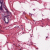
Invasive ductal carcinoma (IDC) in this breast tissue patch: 0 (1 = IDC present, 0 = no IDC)